Question: I wondered if it was possible to grey out a parameter based on the the result from another parameter? In this case, if specify date is set to 'No' then Start Date and End Date should be greyed out.

As you can see from the screenshot this hasn't happened, despite setting Specify Date to either Yes or No - start date and end date will expect a value (unless you tick the NULL value). The report will run fine if both the NULL boxes are ticked beside both the start and end dates - but if they are automatically greyed out based on 'No' it will make the process a lot easier for users.
So in short, if 'No' dates greyed out, if 'Yes' display. Is this possible? and if so how?
Many thanks in advance for any replies
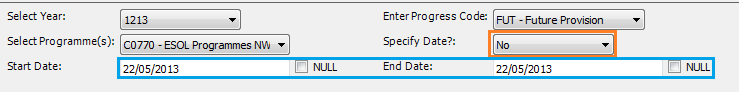
Answer: Within the confines of what's built-in, you can use this method:
1. Create a dataset that is based on your SpecifyDate parameter. if @SpecifyDates = 'No' select null as Date else select cast('1/1/2012' as datetime) as Date
2. Set the default values for your dates to be based on this dataset.

When you choose "No" for specify dates, the dates will be set to Null, greyed out, and not required to run the report. When you select "Yes" it will put in the default date that you set in the query. Of course you can customize that.